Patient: sex F, age 44
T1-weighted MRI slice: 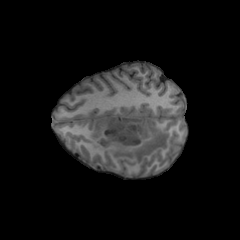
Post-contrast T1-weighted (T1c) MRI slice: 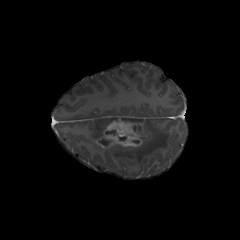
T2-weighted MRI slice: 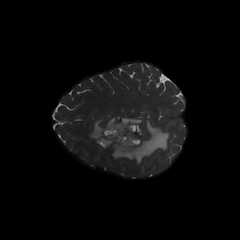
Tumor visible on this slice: yes
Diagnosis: Glioblastoma, IDH-wildtype
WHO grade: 4